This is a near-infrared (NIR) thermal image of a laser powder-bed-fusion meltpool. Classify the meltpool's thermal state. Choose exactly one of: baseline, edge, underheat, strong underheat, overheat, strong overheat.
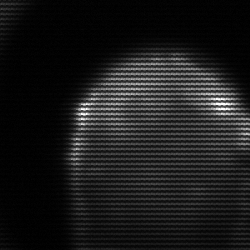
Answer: edge